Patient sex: F
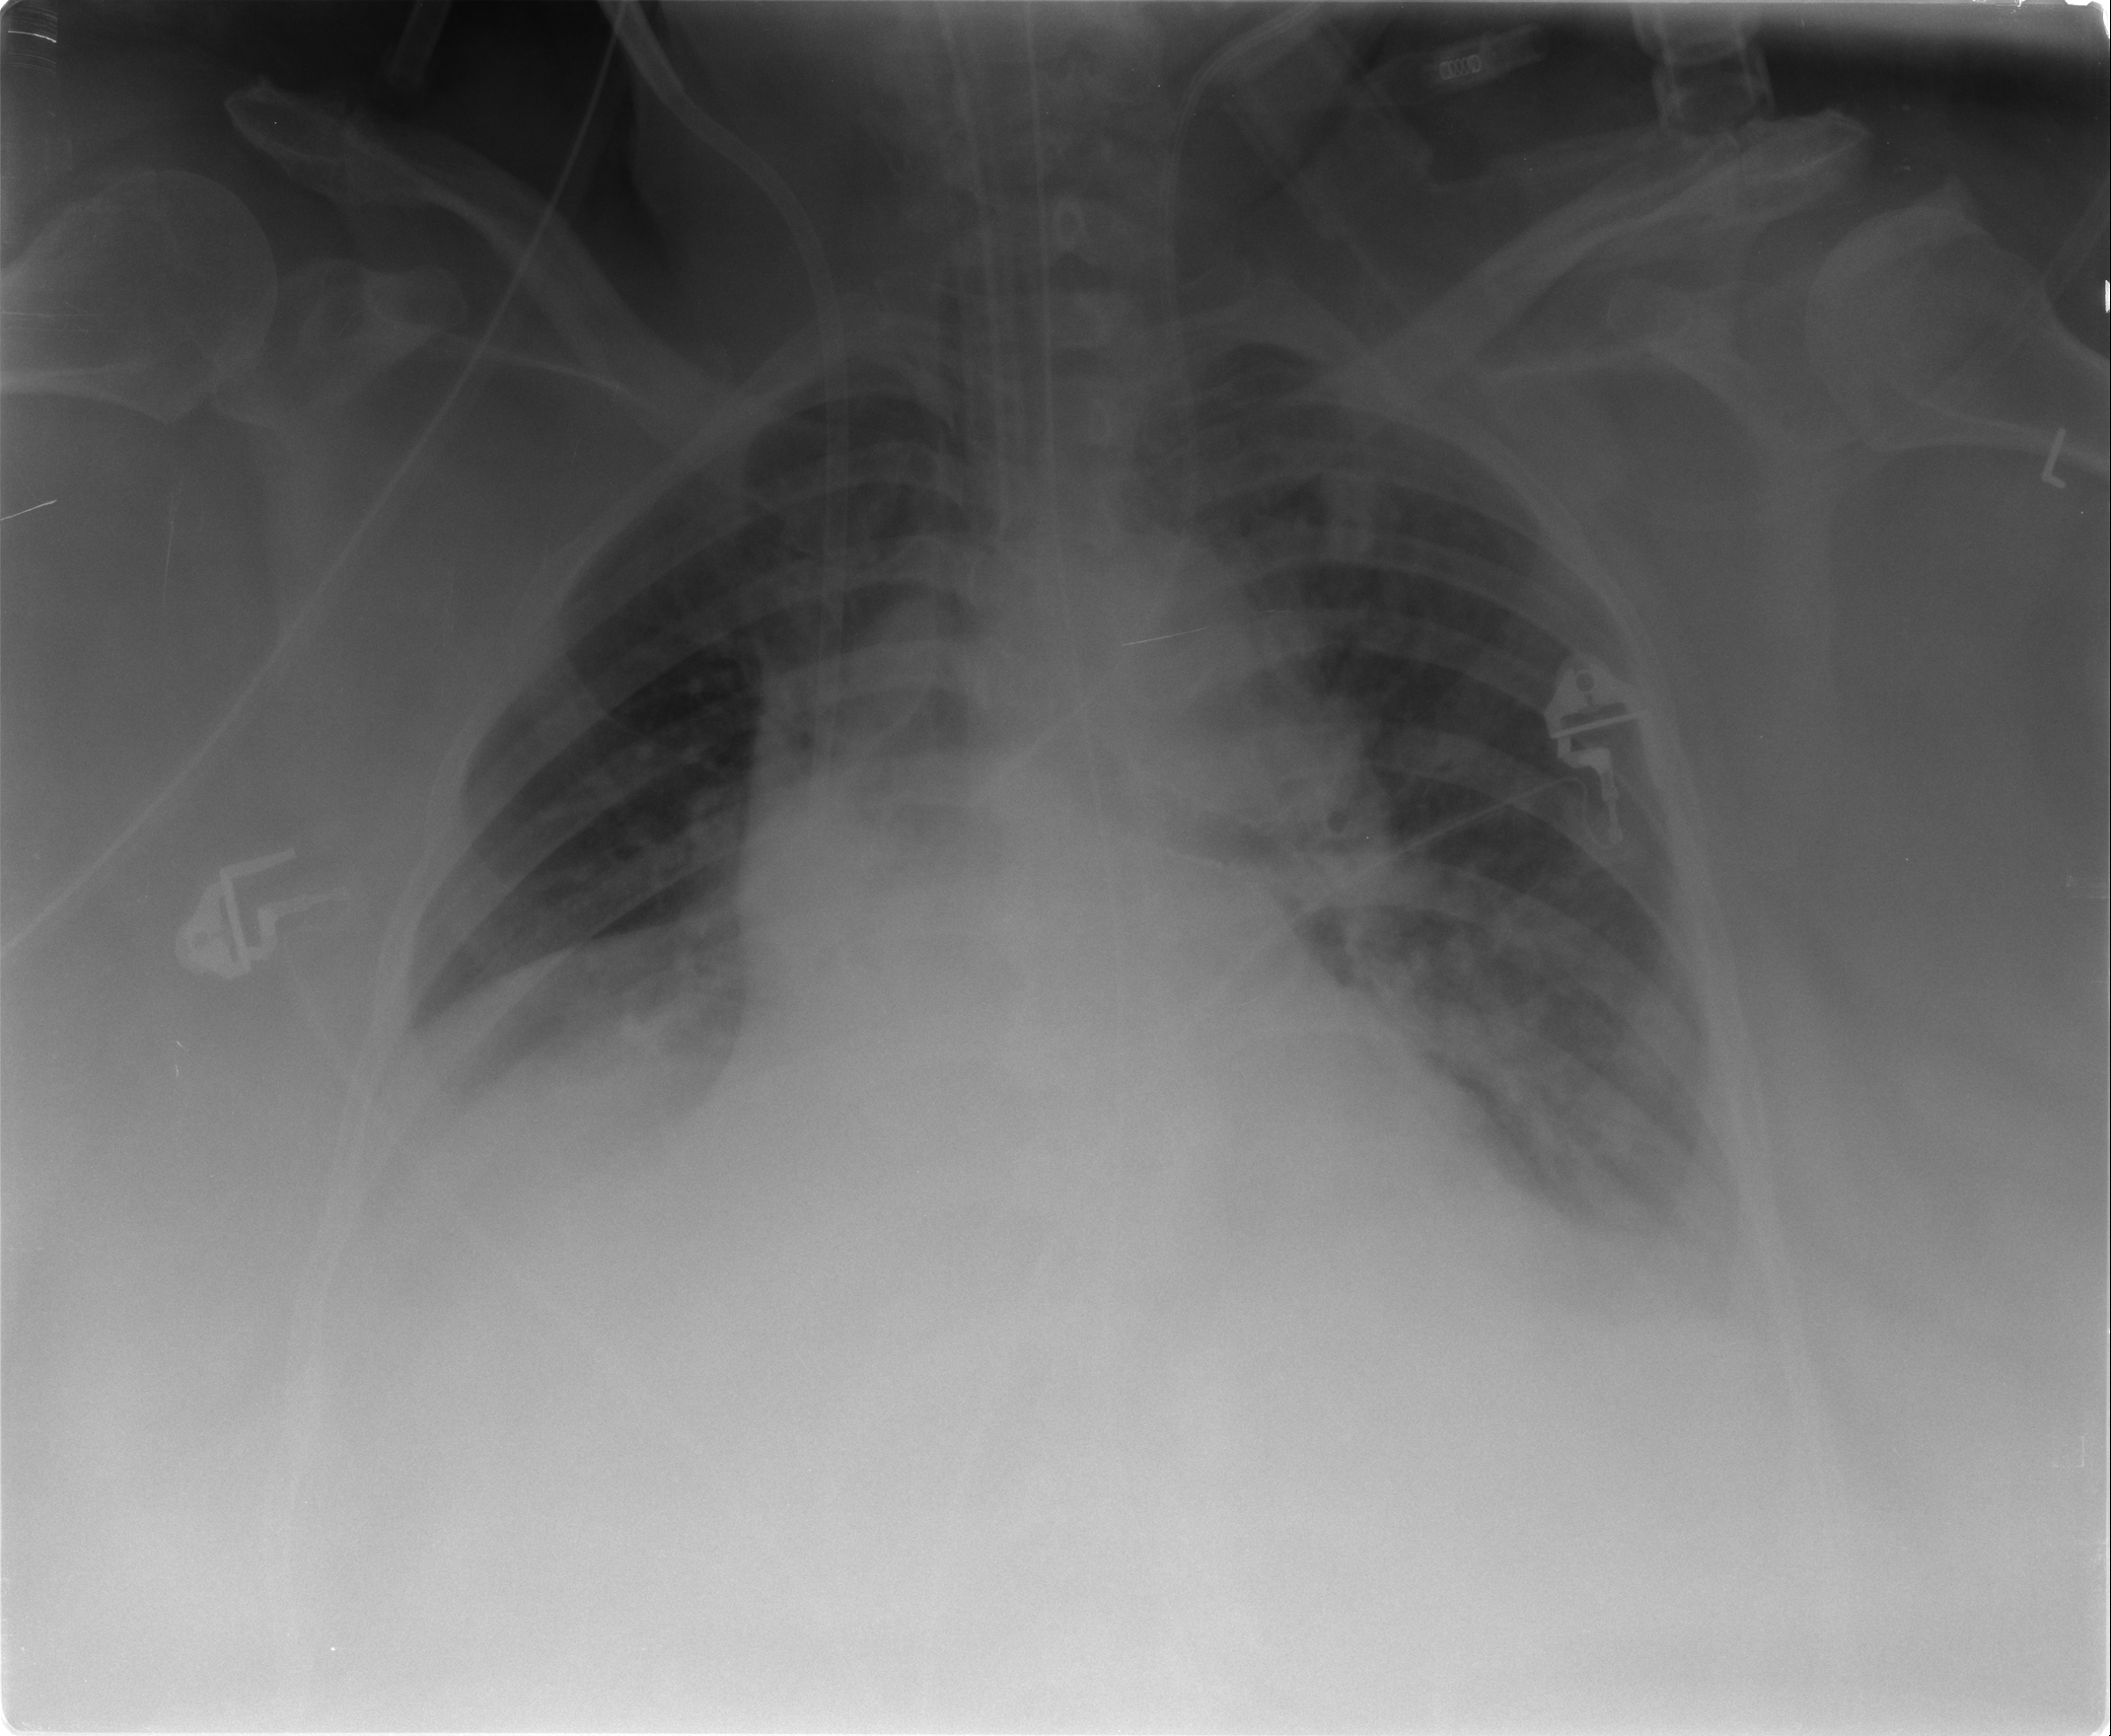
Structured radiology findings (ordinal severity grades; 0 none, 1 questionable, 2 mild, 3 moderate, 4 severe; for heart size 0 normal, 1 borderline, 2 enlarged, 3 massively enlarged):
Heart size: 2
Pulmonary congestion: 2
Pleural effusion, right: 1
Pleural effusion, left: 2
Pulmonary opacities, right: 0
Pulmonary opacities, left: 2
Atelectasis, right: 3
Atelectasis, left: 2